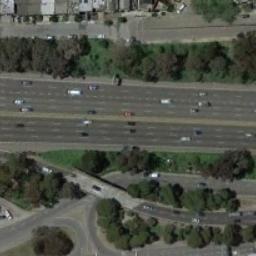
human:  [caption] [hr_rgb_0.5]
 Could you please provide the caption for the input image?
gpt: The freeway is next to lines of trees with some cars .

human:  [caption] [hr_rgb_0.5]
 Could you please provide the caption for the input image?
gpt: There was a lot of traffic on the motorway .

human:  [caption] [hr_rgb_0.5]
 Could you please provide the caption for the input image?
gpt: A straight freeway has many trees on either side of the freeway and some cars are driving on the freeway .

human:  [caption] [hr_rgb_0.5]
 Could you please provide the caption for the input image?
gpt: There are many crossing roads on one side of the freeway and many buildings on the other side, And there are many cars on the freeway .

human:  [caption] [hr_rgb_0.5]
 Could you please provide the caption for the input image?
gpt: There are some trees along the freeway .